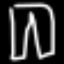
Label: pants